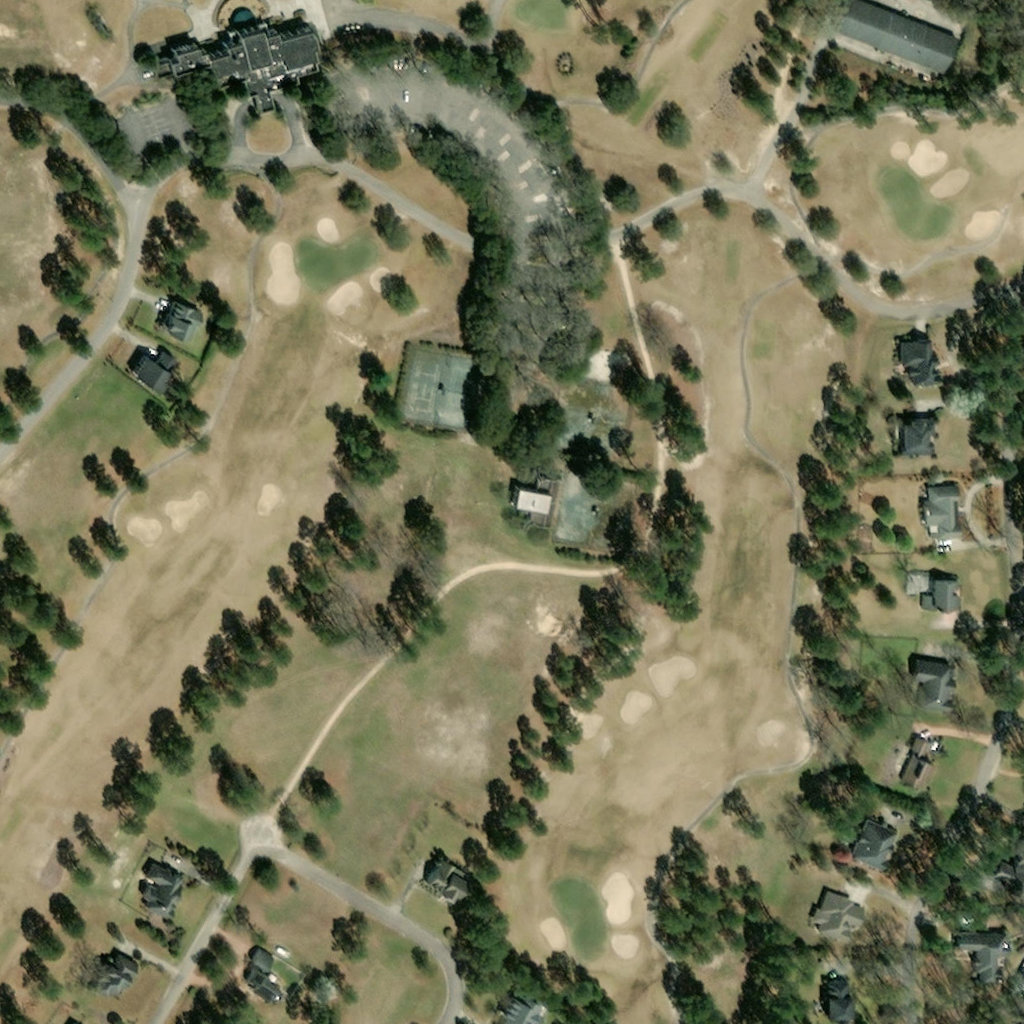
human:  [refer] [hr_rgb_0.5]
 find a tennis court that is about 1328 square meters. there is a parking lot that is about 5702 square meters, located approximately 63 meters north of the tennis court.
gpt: <box>[[39, 33, 47, 42, 0]]</box>